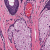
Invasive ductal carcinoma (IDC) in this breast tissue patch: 0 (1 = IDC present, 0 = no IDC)